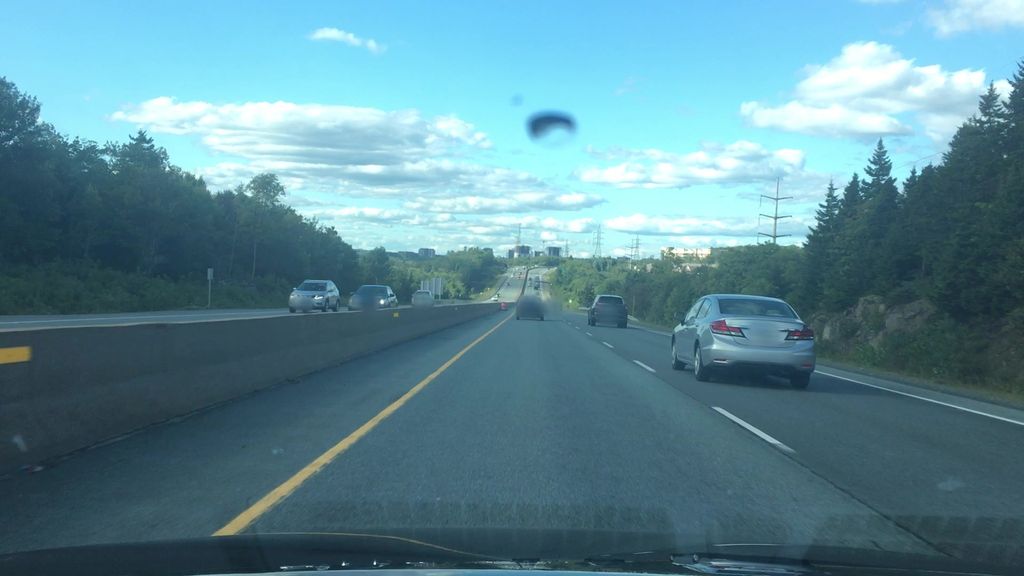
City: halifax